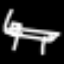
Label: bed